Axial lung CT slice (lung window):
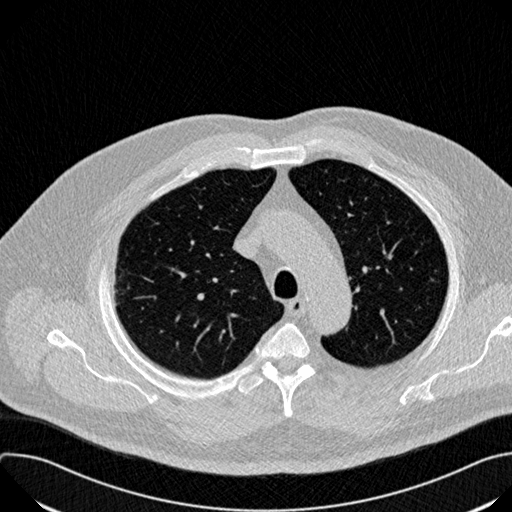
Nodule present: no